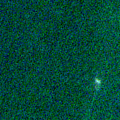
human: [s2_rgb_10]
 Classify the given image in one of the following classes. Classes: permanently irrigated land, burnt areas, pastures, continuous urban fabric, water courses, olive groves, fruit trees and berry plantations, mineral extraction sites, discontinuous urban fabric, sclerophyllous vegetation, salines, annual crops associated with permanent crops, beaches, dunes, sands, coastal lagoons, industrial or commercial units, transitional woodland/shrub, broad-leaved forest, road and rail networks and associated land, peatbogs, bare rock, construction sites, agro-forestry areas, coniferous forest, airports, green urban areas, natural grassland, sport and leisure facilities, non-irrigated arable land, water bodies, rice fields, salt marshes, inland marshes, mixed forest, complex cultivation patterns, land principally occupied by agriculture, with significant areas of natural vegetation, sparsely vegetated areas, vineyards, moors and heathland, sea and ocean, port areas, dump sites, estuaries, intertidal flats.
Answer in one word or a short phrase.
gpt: sea and ocean